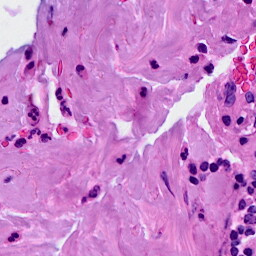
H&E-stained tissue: Breast